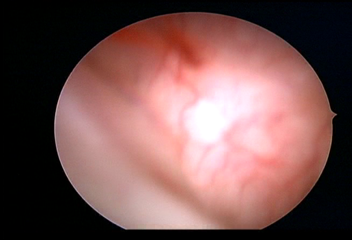
Modality: WLC
Class: Normal mucosa
Bladder cancer association: No